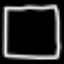
Label: square